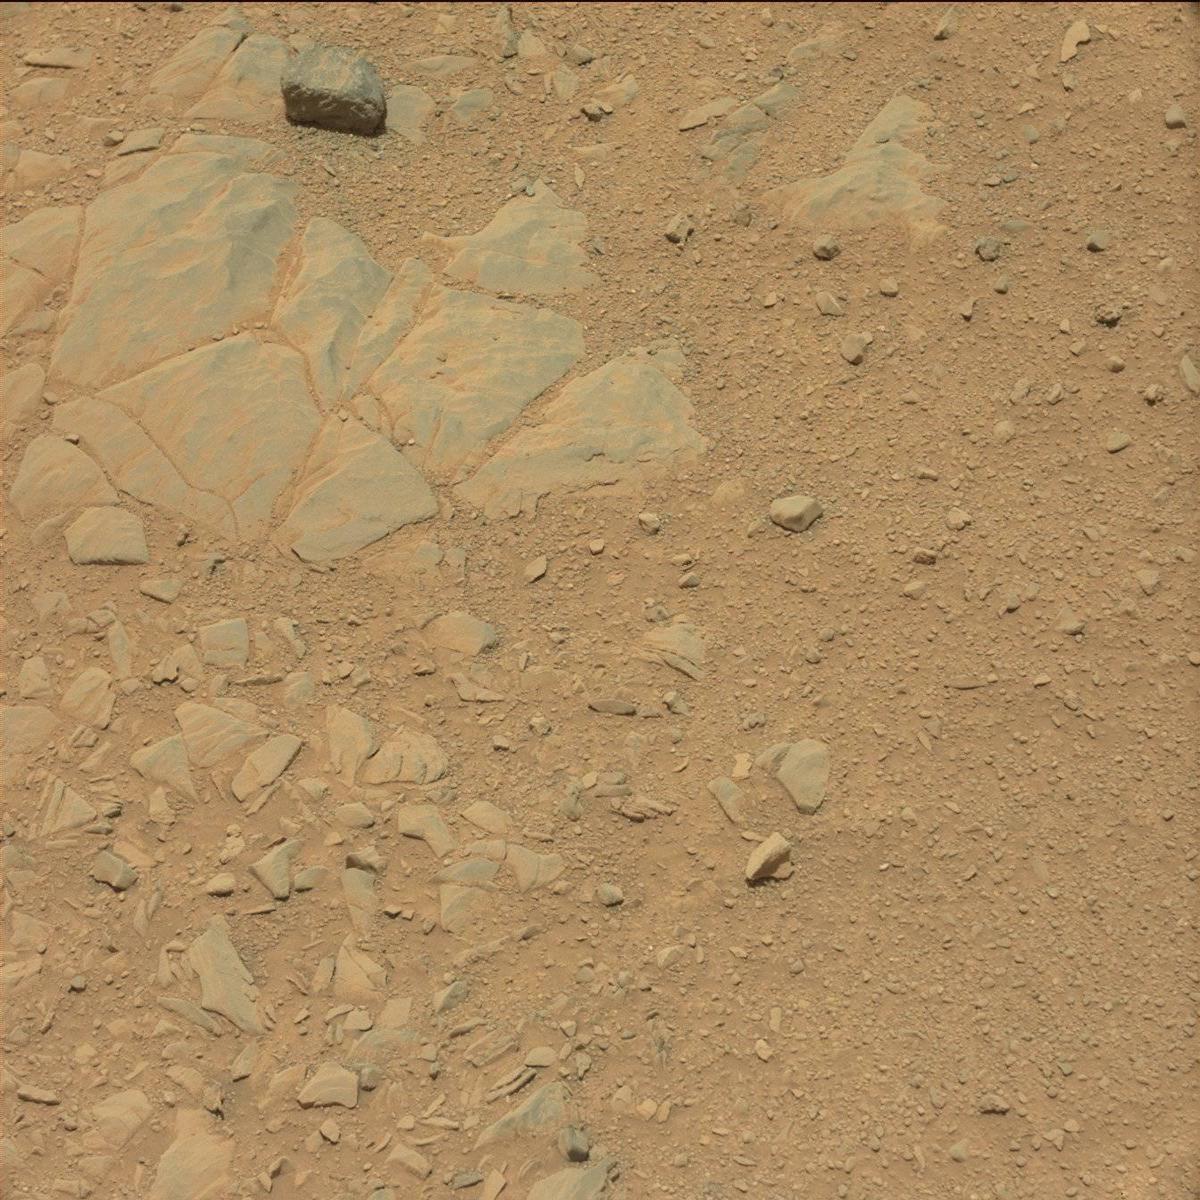
Terrain classes present: Bedrock, Rock, Sand / Soil